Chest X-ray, PA view. Patient: 50 years old, sex M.
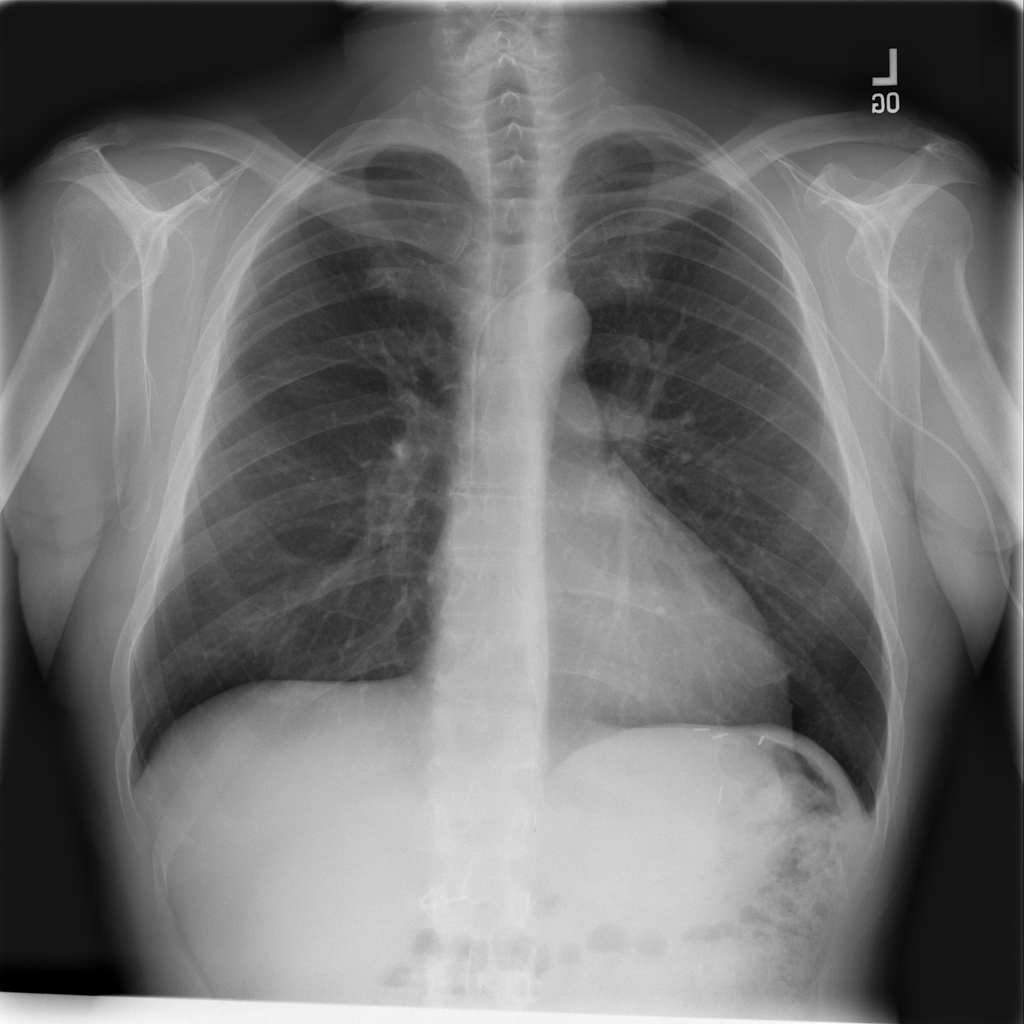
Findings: Nodule